Question: By using the following tool <URL>. Here is what I had done.
1. I get access token for the following 3 scopes. https://docs.google.com/feeds/ https://docs.googleusercontent.com/ https://spreadsheets.google.com/feeds/. Please refer to the following attachment.
2. After getting access token and refresh token, I begin to make query, to get the download URL for a particular document. I made the following GET request https://docs.google.com/feeds/default/private/full/?v=3. The respond is something more or less like
---
'''
<entry ...
...
<content type='application/zip' src='https://doc-0s-84-docs.googleusercontent.com/docs/securesc/4t...626&amp;e=download&amp;gd=true'/>
...
</entry>
'''
1. I then key in the download URL https://doc-0s-84-docs.googleusercontent.com/docs/securesc/4t...626&amp;e=download&amp;gd=true. The result looks like this.

However, I am getting the following respond.
'''
HTTP/1.1 302 Found
Status: 302
Content-length: 0
Via: HTTP/1.1 GWA
Set-cookie: AUTH_98m5tbqk1ftn500bl9bsjcrv52agg3u2_nonce=mupodp3rtqnoc; Domain=doc-0s-84-docs.googleusercontent.com; Expires=Thu, 14-Jun-2012 08:33:15 GMT; Path=/docs/securesc/4t66vjvgb1974sathdoeioitbft52pel; Secure; HttpOnly
Expires: Thu, 14 Jun 2012 08:23:15 GMT
X-google-cache-control: remote-fetch
Server: HTTP Upload Server Built on Jun 7 2012 12:49:38 <PHONE>)
Location: https://docs.google.com/nonceSigner?nonce=mupodp3rtqnoc&continue=https://doc-0s-84-docs.googleusercontent.com/docs/securesc/4t66vjvgb1974sathdoeioitbft52pel/kea7kv7gjen26s72ovuvc0lc9to7ogf7/13396608<PHONE>849181<PHONE>84918146340/0B3MN1kmYytfaNWIwMzYzYzYtNmUxNS00OWMzLThkYzctZmUyNjg5MTY2NmUw?amp;gd%3Dtrue%26amp;e%3Ddownload%26h%3D16653014193614665626&hash=rtv0rrnj8bal21va48shlckqbjf5gjhm
Cache-control: private, max-age=0
Date: Thu, 14 Jun 2012 08:23:15 GMT
P3p: CP="This is not a P3P policy! See http://www.google.com/support/accounts/bin/answer.py?hl=en&answer=151657 for more info."
Content-type: text/html; charset=UTF-8
'''
I get the same result, even though I append '?v=3' at the back of URL which makes it looks like 'https://doc-0s-84-docs.googleusercontent.com/docs/securesc/4t...626&amp;e=download&amp;gd=true?v=3'
Any idea on why I am getting such error?
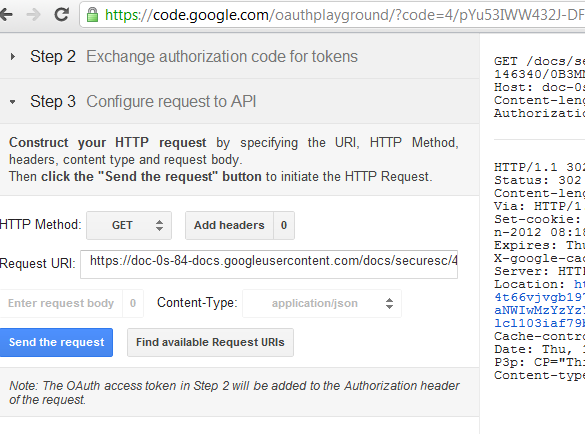
Answer: The URL you are using is URL encoded. Simply change '&e=download&gd=true' to '&e=download&gd=true' in the URL.